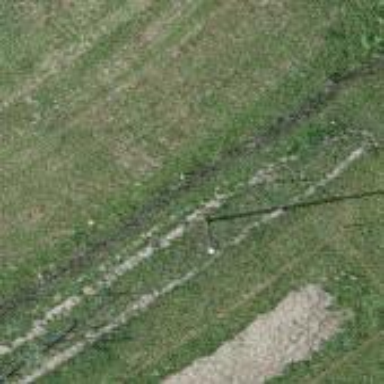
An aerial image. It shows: Minor power line.